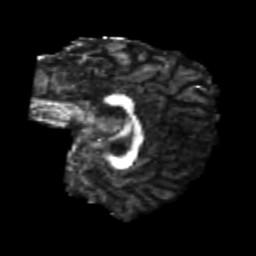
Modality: FA
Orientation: sagittal
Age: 20
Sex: female
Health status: healthy
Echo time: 0.074 s